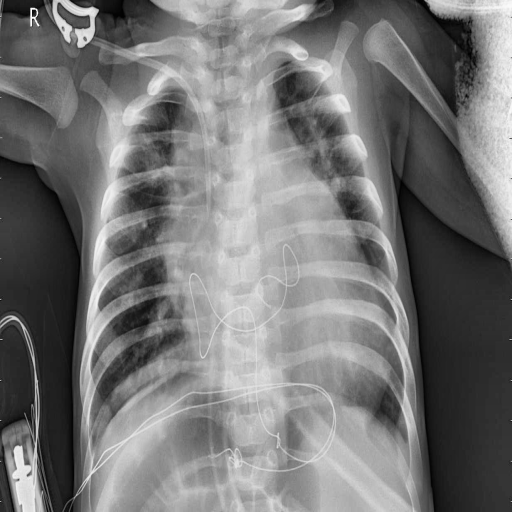
Finding: PNEUMONIA